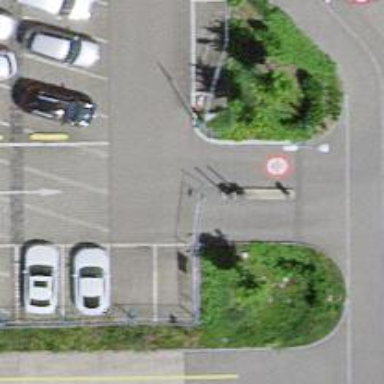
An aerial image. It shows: Lift gate barrier.